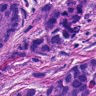
Metastatic tissue present: yes